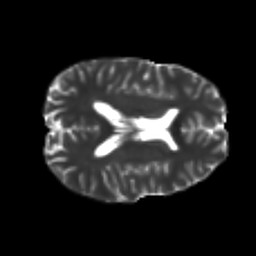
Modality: T2w
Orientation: axial
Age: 24
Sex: male
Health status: healthy
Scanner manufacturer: philips
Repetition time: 7.382 s
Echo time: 0.08599 s